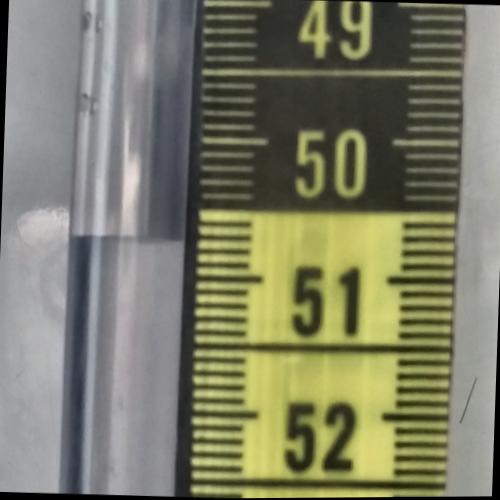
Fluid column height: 50.7 cm